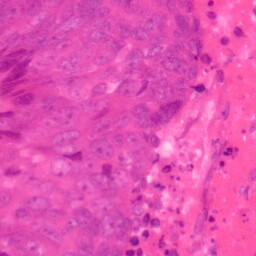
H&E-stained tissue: Colon